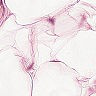
Metastatic tissue present: no